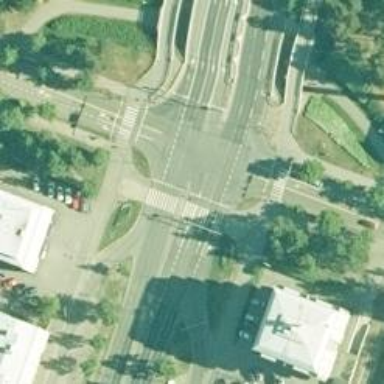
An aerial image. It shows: Tertiary road with asphalt surface. There is separate sidewalk along the road.